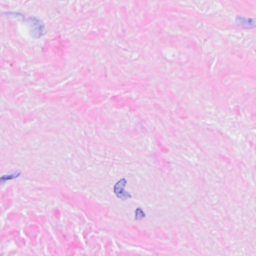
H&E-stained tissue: Breast